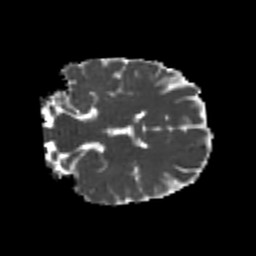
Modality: MD
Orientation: coronal
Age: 24
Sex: female
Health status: healthy
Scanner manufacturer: philips
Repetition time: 7.39 s
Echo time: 0.08599 s